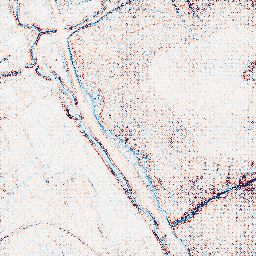
Category: edge_preserving
Decomposition family: bilateral
Decomposition parameters: d: 5
sigma_color: 75
sigma_space: 50
Upsampling method: regularized
Upsampling parameters: scale: 4
lambda_reg: 0.1
Upsampling scale: 4